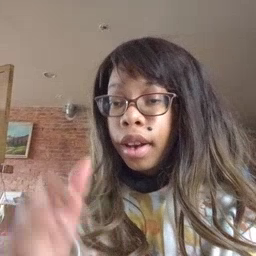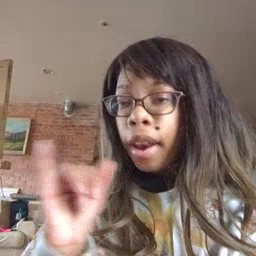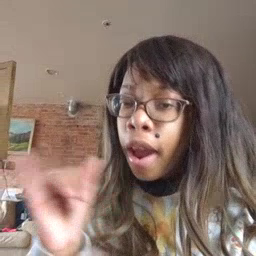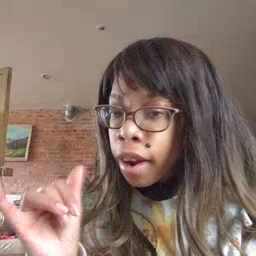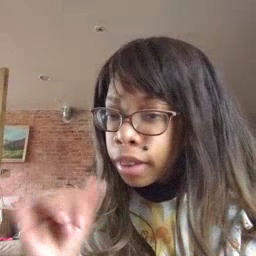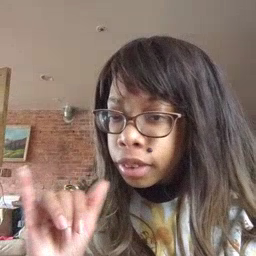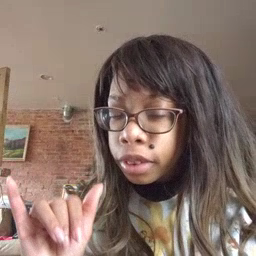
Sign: like